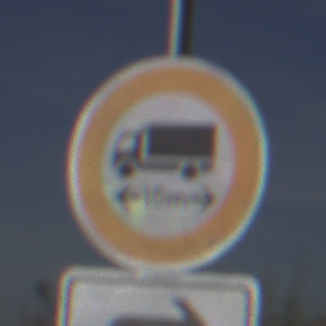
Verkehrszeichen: TatsaechlicheLaenge
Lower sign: RichtungsangabeDurchPfeile5
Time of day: MorningAfternoon
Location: Outdoor (RoadRail)
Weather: PartlyCloudy
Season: NotSpecified
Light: Natural